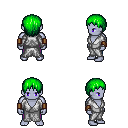
a pixel art fantasy rpg character, male body template, dark elf, purple skin, white robe, magenta pants, green plain hairstyle, leather bracers, four views (front, back, left, right), 2x2 character sprite sheet, small pixel art, hard edges, no anti-aliasing